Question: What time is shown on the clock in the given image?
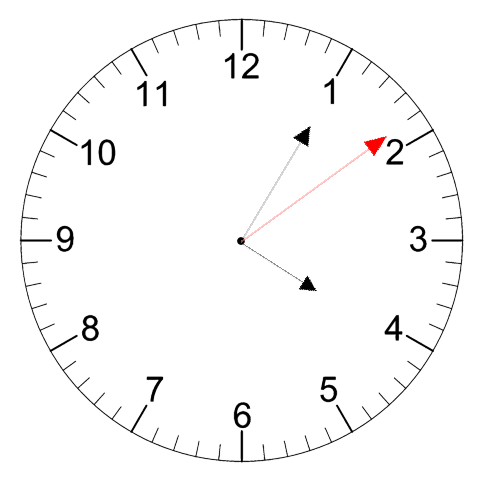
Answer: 04:05:09